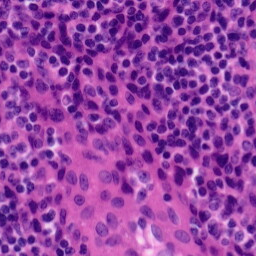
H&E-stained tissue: Tonsil